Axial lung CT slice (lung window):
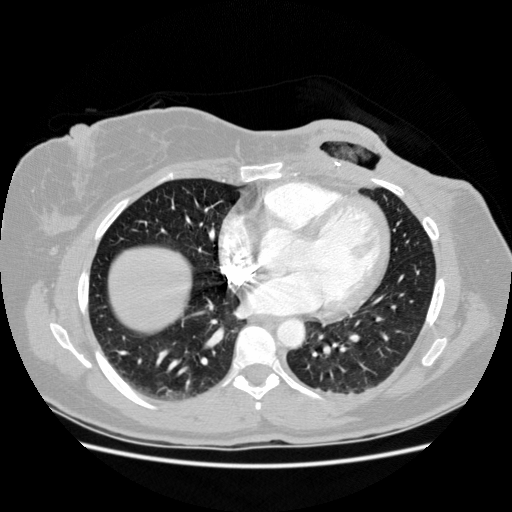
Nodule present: no